Question: I started doing my school project and learning bootstrap basics but i have one problem with php code. I dont know how to delete this row in code.
<URL>

That red box.
As you can see in properties there is " ". When i delete it, row disappear. My index.php :
<URL>:
'''
<!DOCTYPE html>
<html>
<head>
<meta charset="UTF-8">
<title>ryby.sk</title>
<meta name="viewport" content="width=device-width, initial-scale=1.0">
<link href = "css/bootstrap.min.css" rel = "stylesheet">
<link href = "css/style.css" rel = "stylesheet">
</head>
<body>
<div id="kontajner">
<?php
include("header.php");
?>
<div id="body">
<div class= "container" >
<div class="jumbotron" id="na_stred">
<h1>Vitajte na stranke www.ryby.sk</h1>
<p>Stranka je hlavne zamerana na informacie o sladkovodnych rybach.</p>
</div>
</div>
<div class= "container">
<div class="row">
<div class="col-lg-12">
<div class="panel panel-default">
<div class="panel-body">
<div class="page-header">
<h2> Akvaristika </h2>
</div>
<p> gvfdgsdfghsf ghhfg hd gdgsdfghsf ghhfg hd gdgsdfghsf ghhfg hd gdgsdfghsf ghhfg hd gdgsdfghsf ghhfg hd gdgsdfghsf ghhfg hd g</p>
<p> Zdroj: lblablalb </p>
</div>
</div>
</div>
</div>
</div>
</div>
<div id="footer">
<div class="navbar-inverse navbar-default navbar-bottom footer">
<div class="container">
<p class="navbar-text pull-left">Bezo production</p>
<a href="#contact" class=" navbar-btn btn-primary btn-lg disabled btn-sm pull-right" data-toggle="modal" role="button" >Napiste nam</a>
</div>
</div>
</div>
</div>
</body>
</html>
'''
Everything is OK, but when I add include("header.php"); than this row appears. Can you help me please? I am solving this problem for one week :(
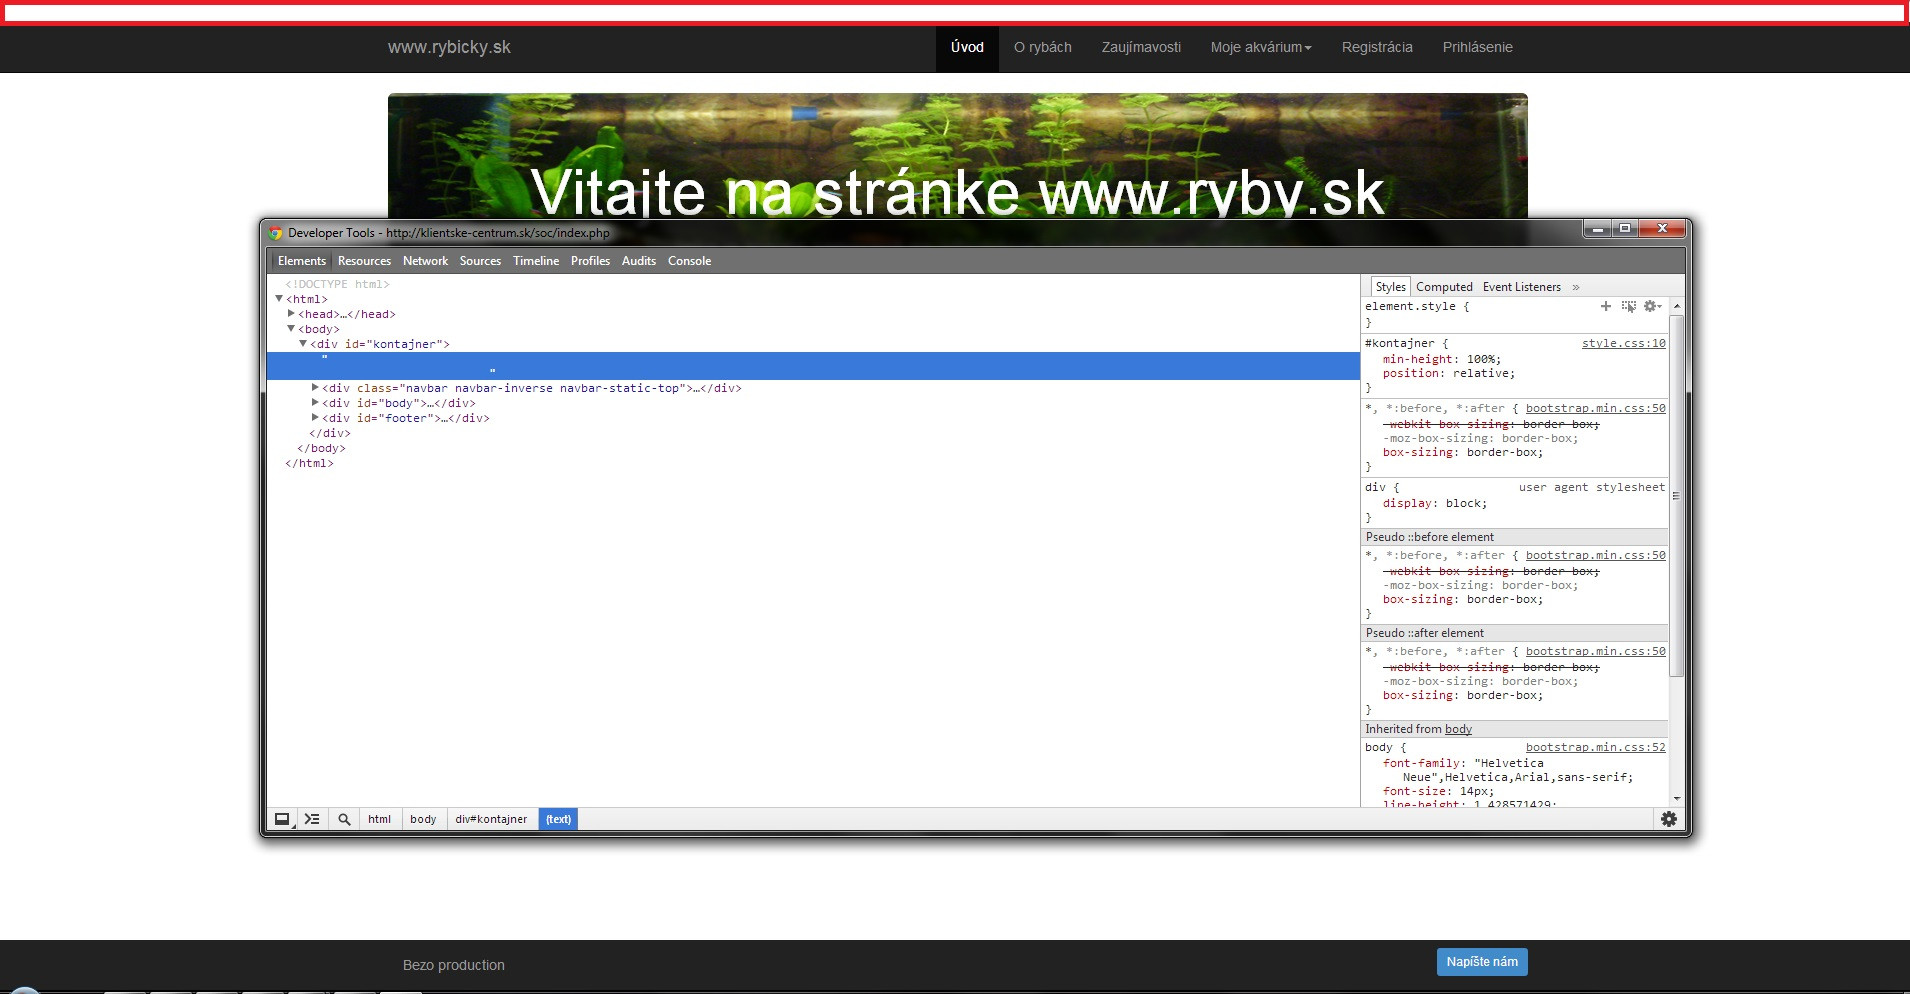
Answer: There are two sources for the whitespace in your code. I have indicated them with XXX, and the one newline is indicated by Y in 'index.php'.
In 'index.php':
'''
<div id="kontajner">
XXXXXXXXXXXXXXXXXXXXXXXX<?php
include("header.php");
?>Y
XXXXXXXXXXXXXXXXXXXXXXXX<div id="body">
'''
And in 'header.php':
'''
XXXXXXXXXXXXXXXXXXXXXXXXXXXXXXXX<div class = "navbar navbar-inverse navbar-static-top">
'''
You should keep in mind though, that whitespace does not matter in HTML.
As @hanzo2001 points out, it's possible to include code as follows:
'''
<div><?php echo "Hello!"; ?></div>
'''
Or to demonstrate the principle more extremely:
'''
<div><?php
if (1==1)
{
echo "Hello!";
}
?></div>
'''
Both of which will render as:
'''
<div>Hello!</div>
'''